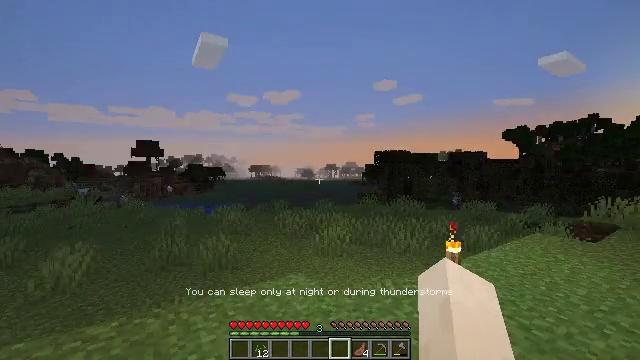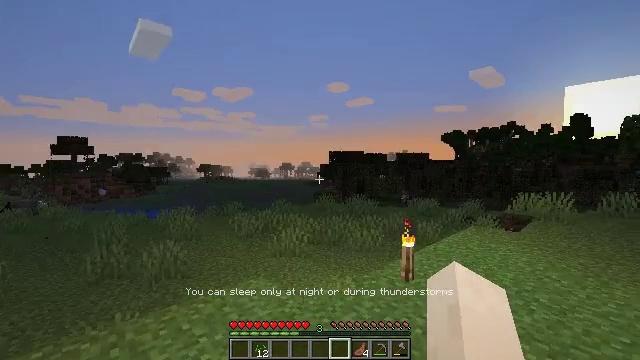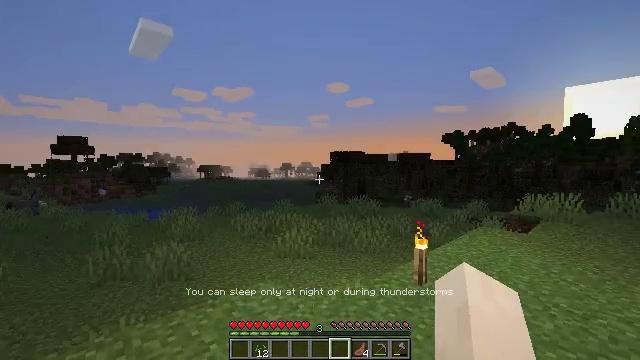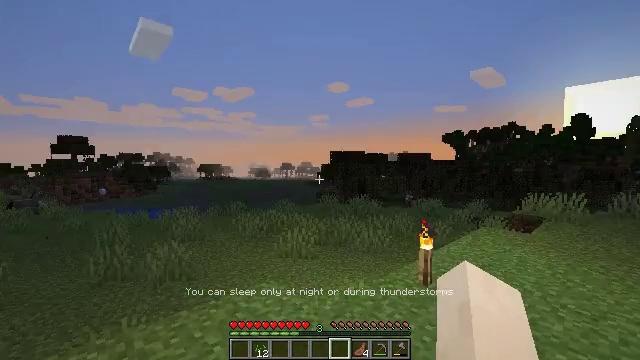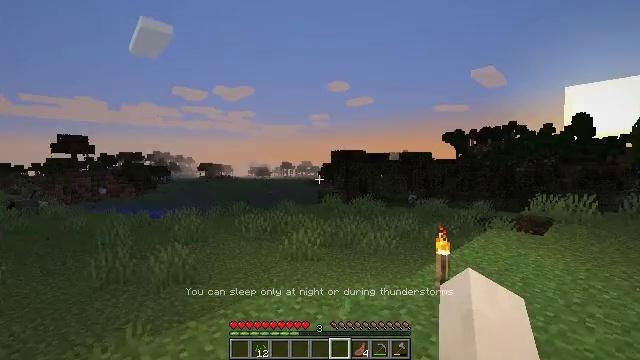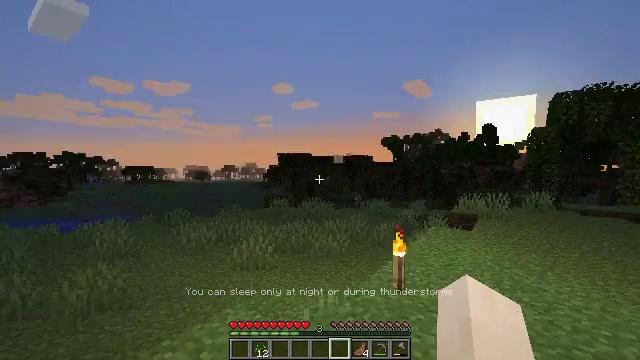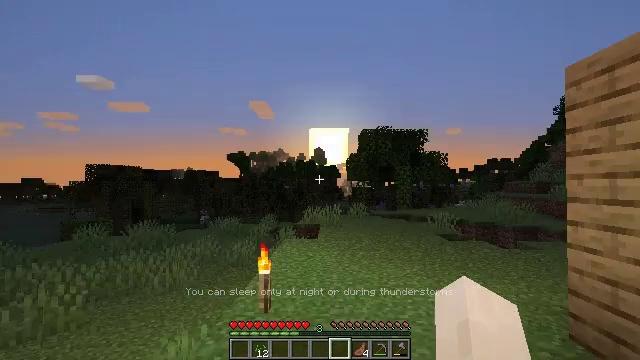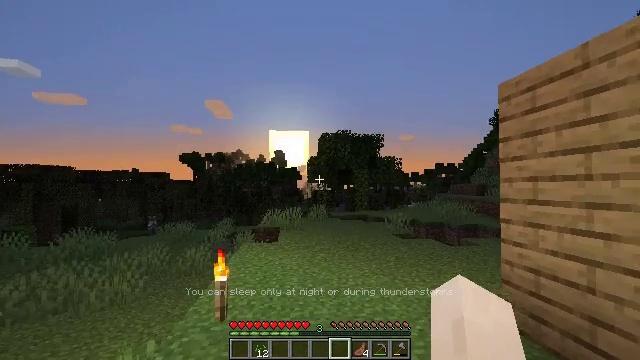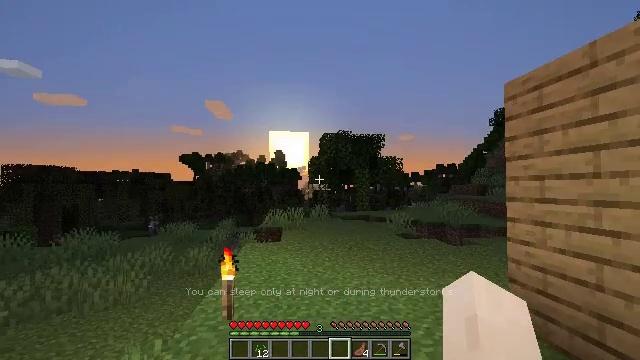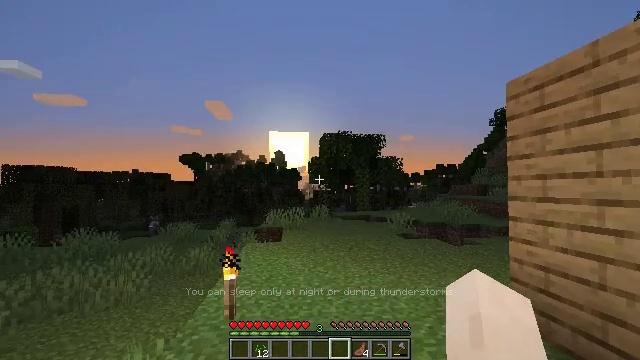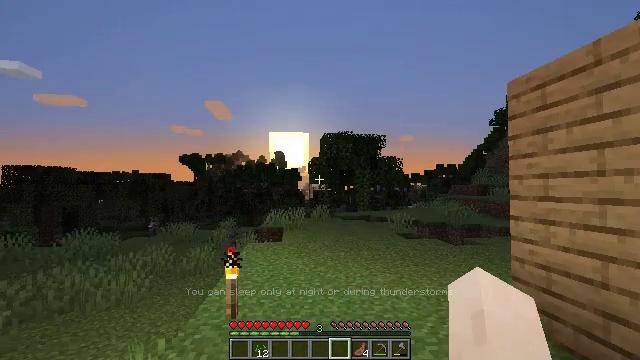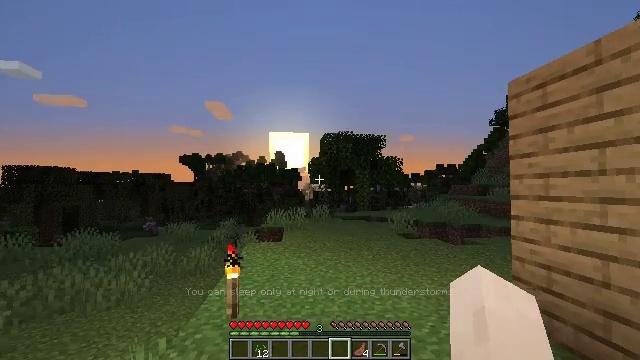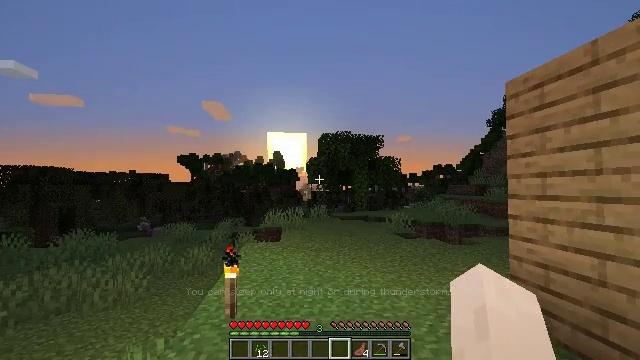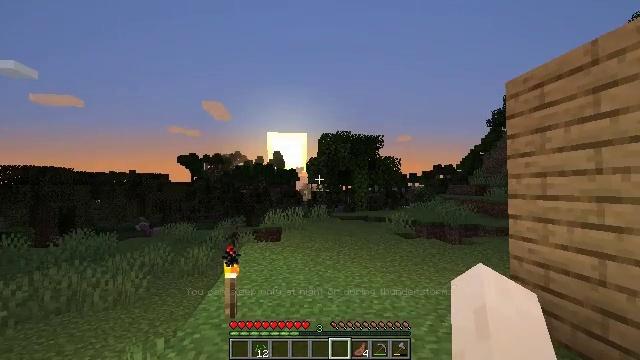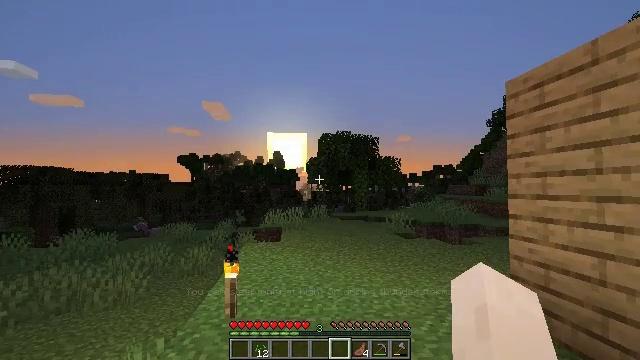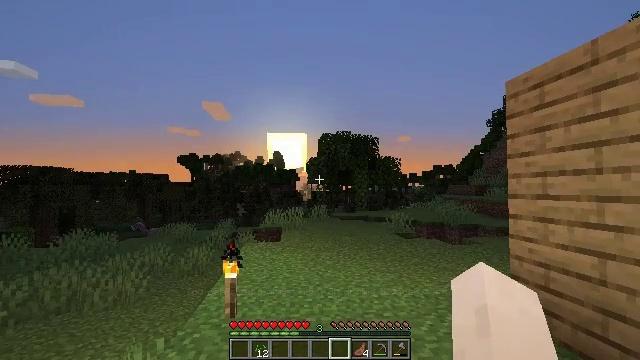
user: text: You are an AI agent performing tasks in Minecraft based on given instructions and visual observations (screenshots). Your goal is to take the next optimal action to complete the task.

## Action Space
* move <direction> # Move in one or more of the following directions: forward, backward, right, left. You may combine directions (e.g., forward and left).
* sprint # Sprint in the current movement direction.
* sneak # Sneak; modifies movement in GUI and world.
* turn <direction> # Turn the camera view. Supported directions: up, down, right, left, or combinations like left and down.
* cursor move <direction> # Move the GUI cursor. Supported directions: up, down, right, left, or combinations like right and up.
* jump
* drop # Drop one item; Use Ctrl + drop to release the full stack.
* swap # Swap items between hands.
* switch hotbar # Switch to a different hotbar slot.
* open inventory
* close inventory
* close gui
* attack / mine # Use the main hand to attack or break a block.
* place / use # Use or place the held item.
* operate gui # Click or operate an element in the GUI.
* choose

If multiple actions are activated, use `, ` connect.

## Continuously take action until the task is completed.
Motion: motion action
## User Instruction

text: Use the crafting table to make an oak pressure plate.
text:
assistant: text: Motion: move forward and move left, turn right
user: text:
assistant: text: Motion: move forward and move left
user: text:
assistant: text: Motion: move forward and move left
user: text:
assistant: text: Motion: move forward and move left
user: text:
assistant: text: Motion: move forward and move left, turn right
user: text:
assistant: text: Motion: turn right and up
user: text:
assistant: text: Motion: turn right
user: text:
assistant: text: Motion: no_op
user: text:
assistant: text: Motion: no_op
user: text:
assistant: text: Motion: no_op
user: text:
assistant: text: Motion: no_op
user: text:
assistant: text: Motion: no_op
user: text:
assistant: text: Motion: no_op
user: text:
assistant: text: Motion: no_op
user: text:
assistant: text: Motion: no_op
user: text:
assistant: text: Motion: no_op
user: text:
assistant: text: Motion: no_op
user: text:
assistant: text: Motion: no_op
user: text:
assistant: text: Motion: no_op
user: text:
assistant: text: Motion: no_op
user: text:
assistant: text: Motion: no_op
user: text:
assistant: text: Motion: turn left
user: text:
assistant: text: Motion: no_op
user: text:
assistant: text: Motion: no_op
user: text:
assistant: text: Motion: no_op
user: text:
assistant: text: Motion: no_op
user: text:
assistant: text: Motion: no_op
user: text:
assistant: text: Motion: no_op
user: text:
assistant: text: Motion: no_op
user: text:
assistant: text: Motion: turn right and down